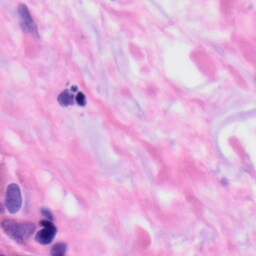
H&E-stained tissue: Skin